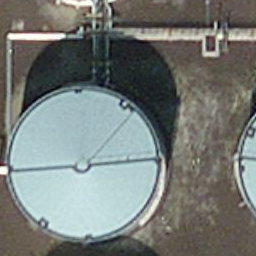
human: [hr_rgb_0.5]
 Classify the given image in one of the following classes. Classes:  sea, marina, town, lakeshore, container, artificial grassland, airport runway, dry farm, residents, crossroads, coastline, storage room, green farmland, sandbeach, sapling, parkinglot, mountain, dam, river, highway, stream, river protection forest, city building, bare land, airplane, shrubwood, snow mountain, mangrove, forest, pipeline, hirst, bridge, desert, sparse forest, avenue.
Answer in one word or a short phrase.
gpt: storage room